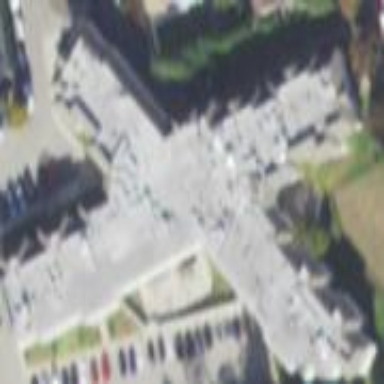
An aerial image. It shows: Hotel building.